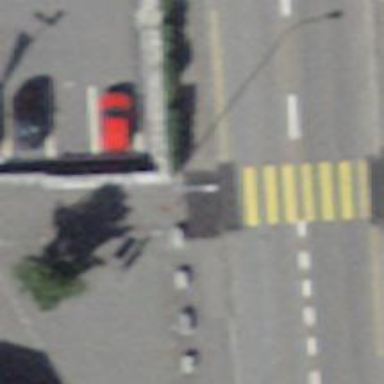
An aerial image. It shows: Asphalt footway with marked zebra crossing.